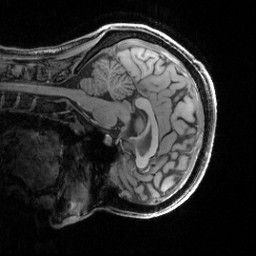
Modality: T1w
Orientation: sagittal
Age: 26
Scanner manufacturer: siemens
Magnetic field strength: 3 T
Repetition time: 2.5 s
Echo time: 0.00444 s